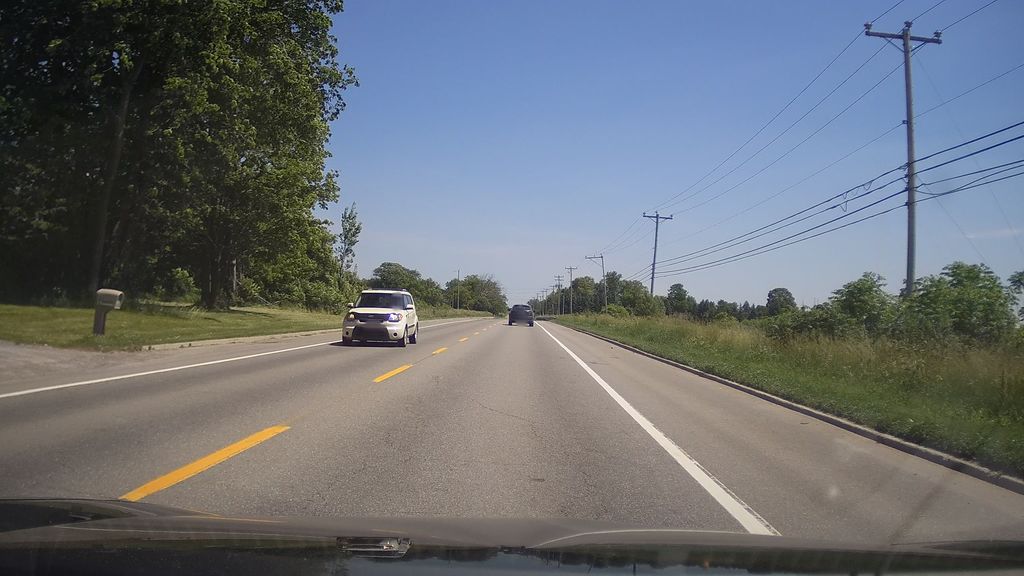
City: ottawa-gatineau